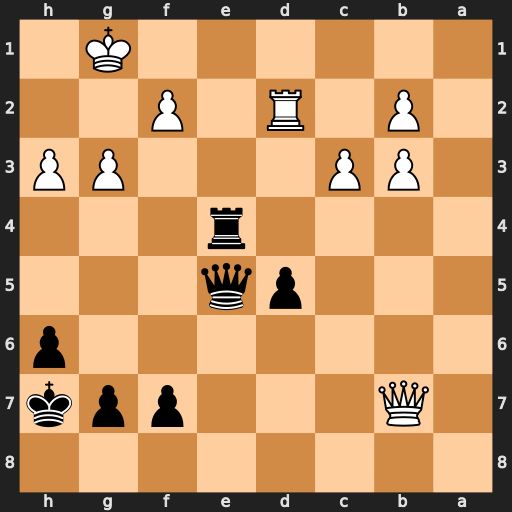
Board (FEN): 8/1Q3ppk/7p/3pq3/4r3/1PP3PP/1P1R1P2/6K1
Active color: b
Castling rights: -
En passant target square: -
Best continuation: Re1+ Kg2 Qe4+ f3 Qe3 Rf2 Qc1 f4 Rg1+